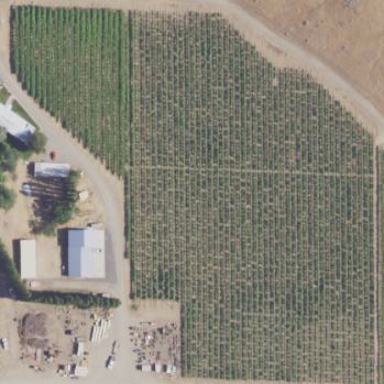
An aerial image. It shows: Vineyard growing grapes.